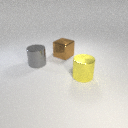
large brown metal cube behind large gray metal cylinder